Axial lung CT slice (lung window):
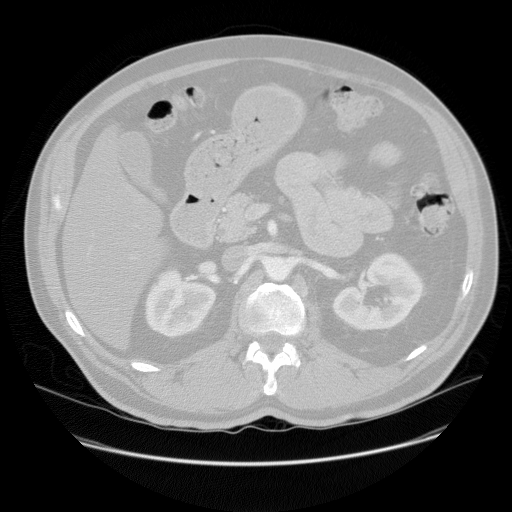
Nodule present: no